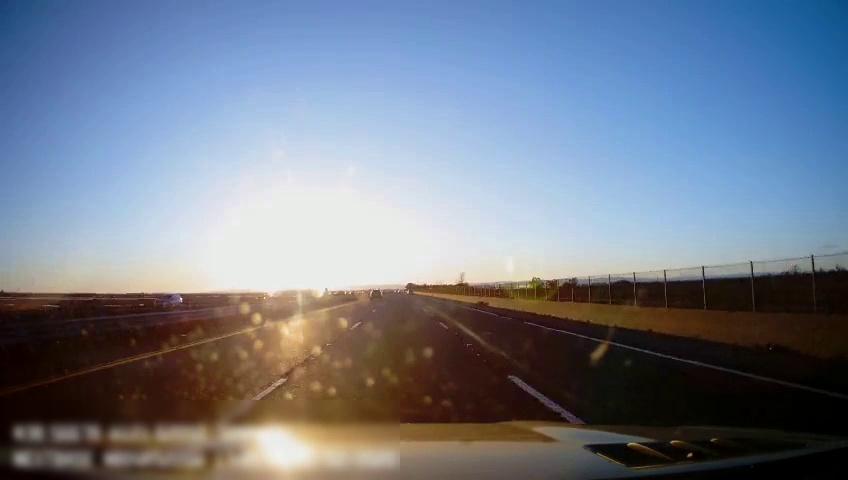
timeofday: Day
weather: Sunny
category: Drivable Space
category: Vehicles | SUV
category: Vehicles | SUV
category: Lanes | Alternate Lane
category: Lanes | Current Lane
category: Lanes | Current Lane
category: Lanes | Alternate Lane